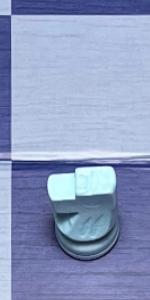
Label: Knight_White